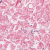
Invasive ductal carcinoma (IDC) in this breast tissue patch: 0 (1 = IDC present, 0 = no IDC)